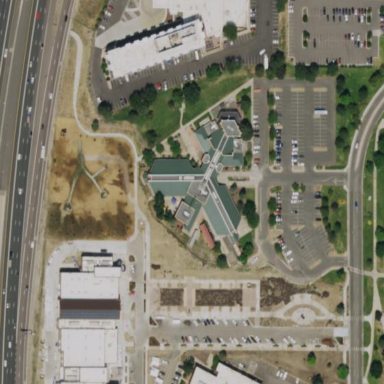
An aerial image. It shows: Community centre building.